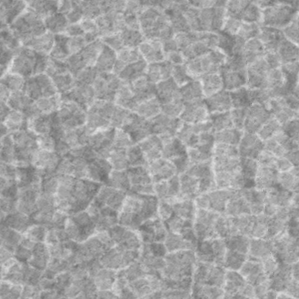
Label: frost